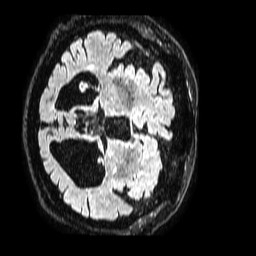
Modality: FLAIR
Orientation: axial
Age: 82
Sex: male
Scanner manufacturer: philips
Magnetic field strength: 1.5 T
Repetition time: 4.8 s
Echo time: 0.3 s